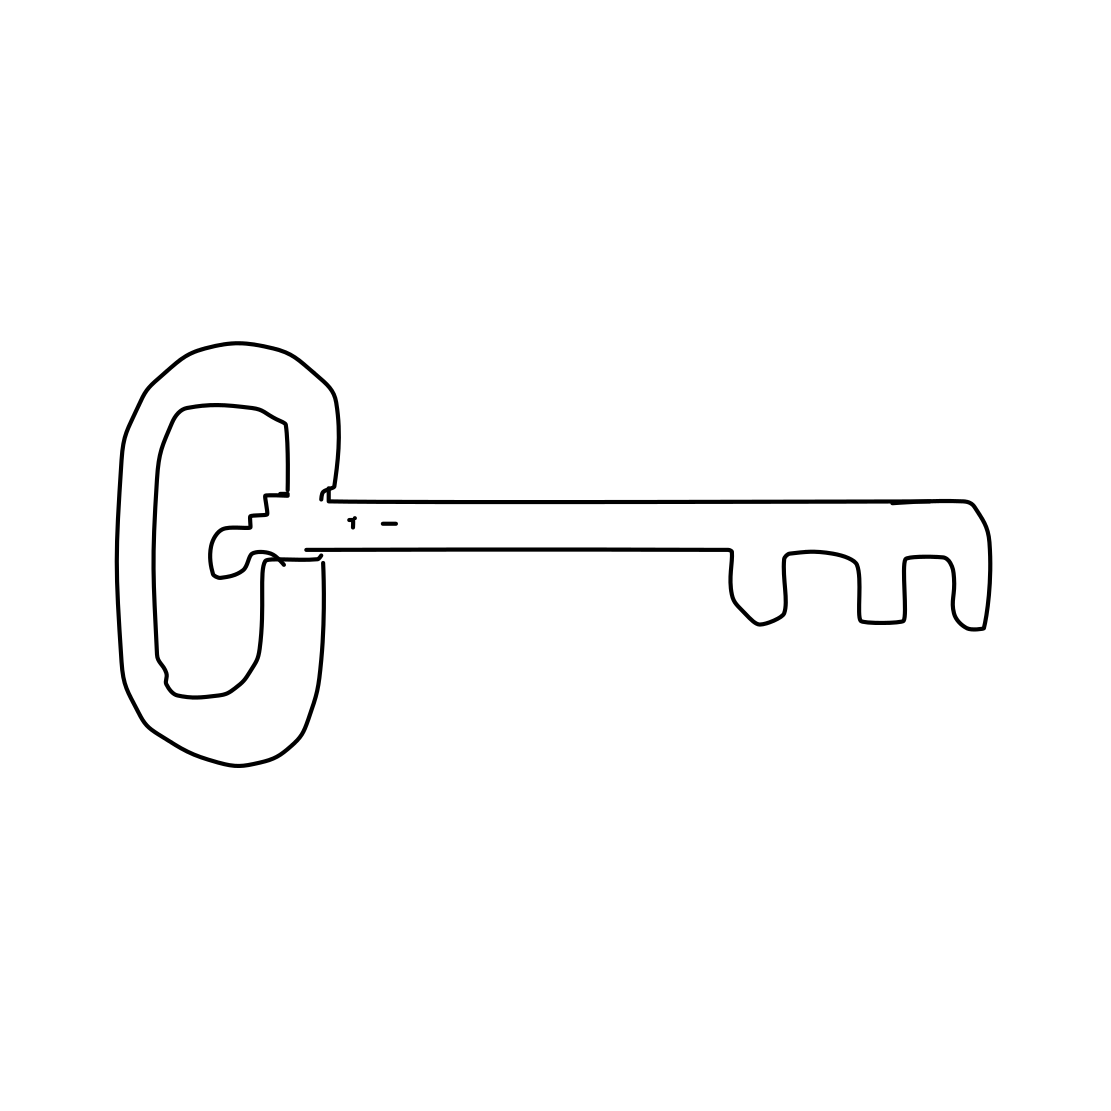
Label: key